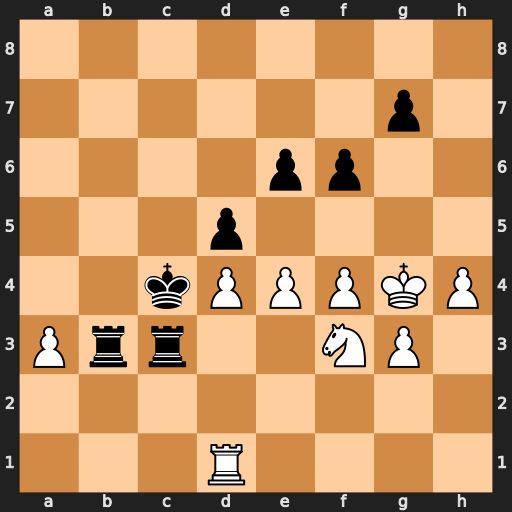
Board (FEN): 8/6p1/4pp2/3p4/2kPPPKP/Prr2NP1/8/3R4
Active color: w
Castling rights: -
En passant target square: -
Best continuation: Nd2+ Kxd4 Nxb3+